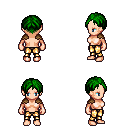
a pixel art fantasy rpg character, female body template, human, light skin, leather shoulder armor, gold greaves, green parted hairstyle, four views (front, back, left, right), 2x2 character sprite sheet, small pixel art, hard edges, no anti-aliasing